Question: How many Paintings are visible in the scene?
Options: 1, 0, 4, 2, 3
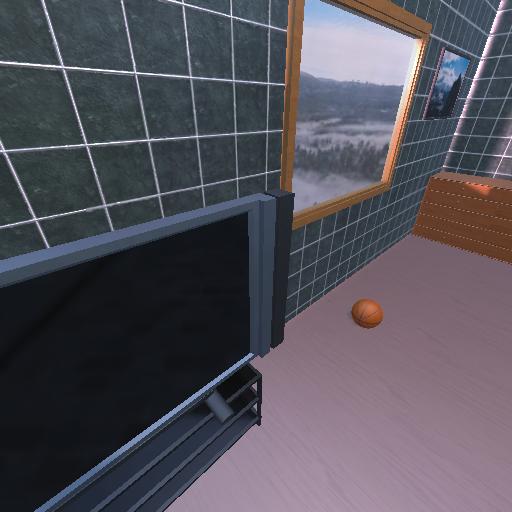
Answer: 1